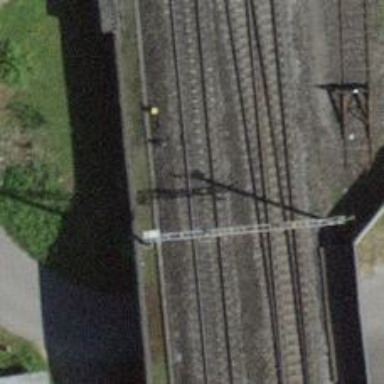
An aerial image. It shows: Bridge over electrified railway with contact line.